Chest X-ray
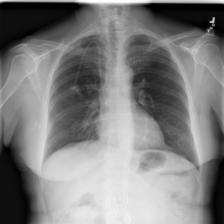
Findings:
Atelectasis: negative
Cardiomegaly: negative
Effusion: negative
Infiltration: negative
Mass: negative
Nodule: negative
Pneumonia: negative
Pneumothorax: negative
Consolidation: negative
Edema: negative
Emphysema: negative
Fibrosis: negative
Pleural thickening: negative
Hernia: negative